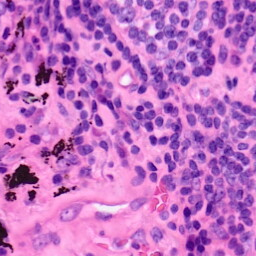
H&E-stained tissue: Lung